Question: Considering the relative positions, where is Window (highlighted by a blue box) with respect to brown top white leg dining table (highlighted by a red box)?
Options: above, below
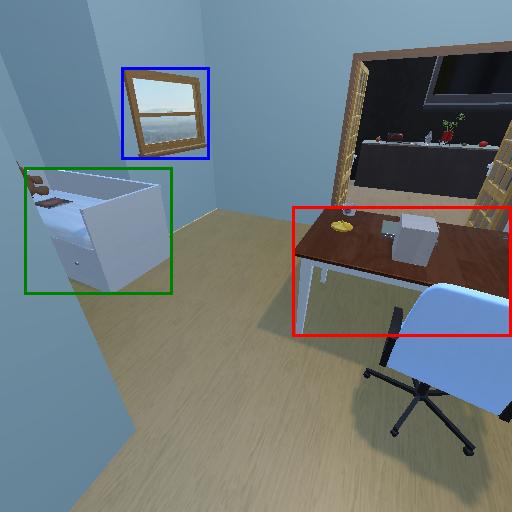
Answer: above